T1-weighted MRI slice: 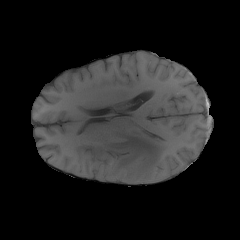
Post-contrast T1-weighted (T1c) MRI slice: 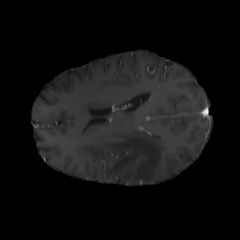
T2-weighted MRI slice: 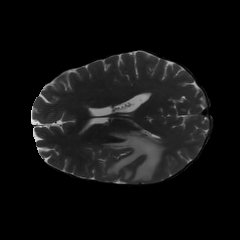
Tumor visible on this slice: yes